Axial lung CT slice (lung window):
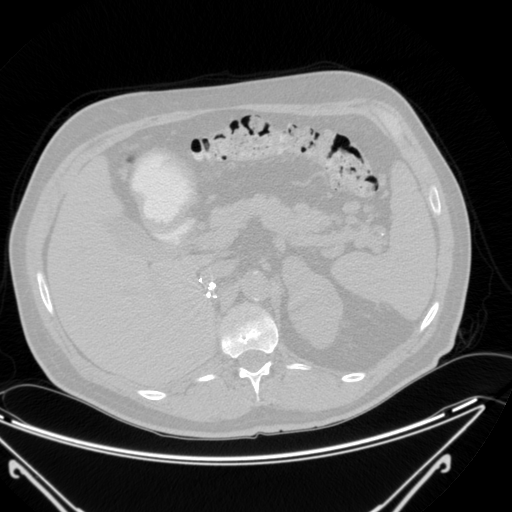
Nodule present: no